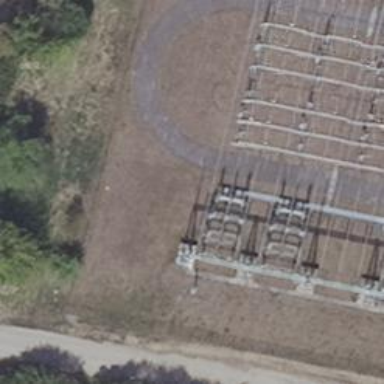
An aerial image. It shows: Three cables of power line.